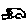
Label: car